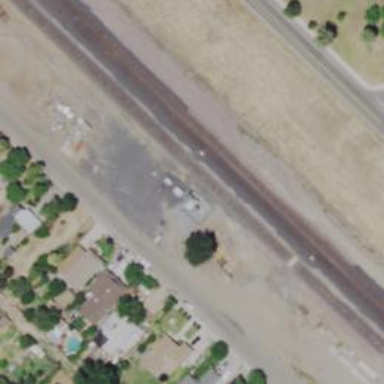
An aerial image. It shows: Railroad crossover.